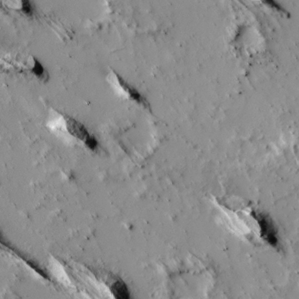
Label: non_frost